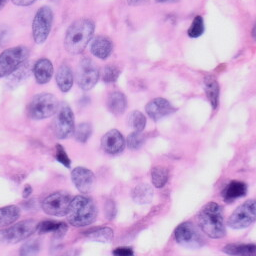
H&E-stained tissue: Skin